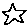
Label: star